高一 · 立体几何学
若长方体的三个面的面积分别是 $\sqrt{2} \mathrm{~cm}^{2}, \sqrt{3} \mathrm{~cm}^{2}, \sqrt{6} \mathrm{~cm}^{2}$, 求:

（1）长方体的体对角线的长;

（2）长方体的表面积.
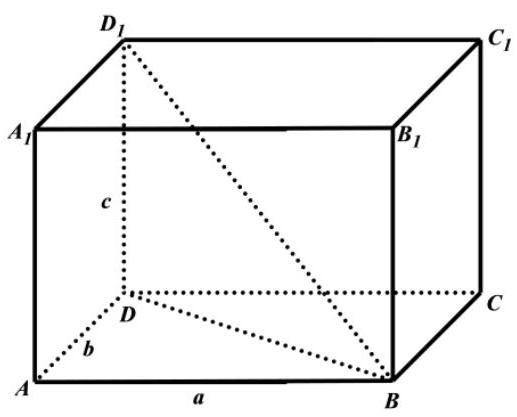
答案: ） $\sqrt{6} \mathrm{~cm}$. (2) $S_{\text {表 }}=(2 \sqrt{2}+2 \sqrt{3}+2 \sqrt{6}) \mathrm{cm}^{2}$
解析: 【分析】

(1) 设长方体的长, 宽, 高分别为 $a \mathrm{~cm}, b \mathrm{~cm}, c \mathrm{~cm}$, 根据已知条件列出方程, 求出 $a, b, c$,即可求出对角线;

（2）根据已知条件, 即可求解.

【详解】

（1）设长方体的长，宽，高分别为 $a \mathrm{~cm}, b \mathrm{~cm}, c \mathrm{~cm}$, 如图.

可令 $\left\{\begin{array}{l}a b=\sqrt{2}, \\ b c=\sqrt{3}, \\ a c=\sqrt{6},\end{array}\right.$ 解得 $\left\{\begin{array}{l}a=\sqrt{2}, \\ b=1, \\ c=\sqrt{3} .\end{array}\right.$

$\because B D_{1}^{2}=D D_{1}^{2}+B D^{2}=D D_{1}^{2}+A D^{2}+A B^{2}=a^{2}+b^{2}+c^{2}=6$,

$\therefore B D_{1}=\sqrt{6} \mathrm{~cm}, \therefore$ 该长方体的体对角线长为 $\sqrt{6} \mathrm{~cm}$.

(2) $S_{\text {表 }}=(2 \sqrt{2}+2 \sqrt{3}+2 \sqrt{6}) \mathrm{cm}^{2}$.

【点睛】

本题考查长方体面的面积与边长的关系, 明确长方体的对角线与长、宽、高的关系, 属于基础题.